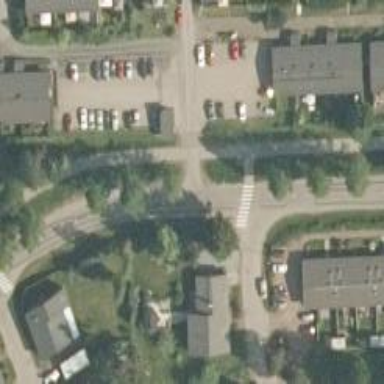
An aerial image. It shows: Asphalt cycleway.